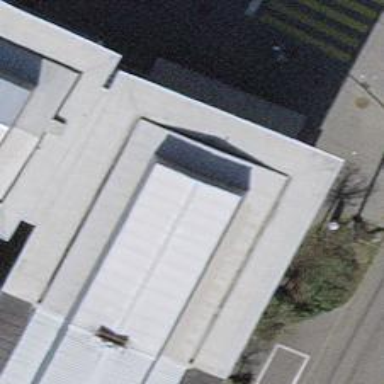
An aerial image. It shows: Clothing store.